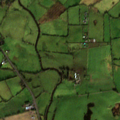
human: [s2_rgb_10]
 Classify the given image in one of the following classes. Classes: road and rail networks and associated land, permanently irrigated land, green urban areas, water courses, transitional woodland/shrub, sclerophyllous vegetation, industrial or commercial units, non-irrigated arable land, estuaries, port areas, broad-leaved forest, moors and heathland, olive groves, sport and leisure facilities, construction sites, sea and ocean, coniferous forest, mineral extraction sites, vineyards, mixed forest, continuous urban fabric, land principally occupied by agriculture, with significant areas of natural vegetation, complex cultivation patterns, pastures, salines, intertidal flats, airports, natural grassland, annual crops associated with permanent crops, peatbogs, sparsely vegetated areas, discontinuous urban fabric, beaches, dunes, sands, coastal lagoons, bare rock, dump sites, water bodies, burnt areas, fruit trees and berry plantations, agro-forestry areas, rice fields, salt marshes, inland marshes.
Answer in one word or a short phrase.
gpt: pastures